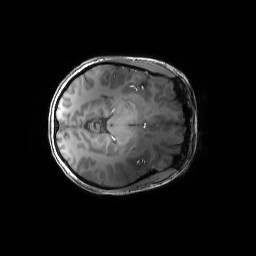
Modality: T1w
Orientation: axial
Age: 25
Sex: female
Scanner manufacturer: siemens
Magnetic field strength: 6.98 T
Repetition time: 2.37 s
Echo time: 0.00231 s